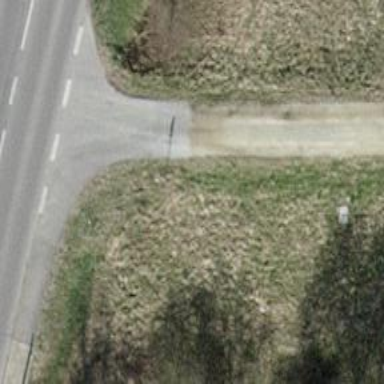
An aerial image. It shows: Gravel track with grade 2 tracktype.